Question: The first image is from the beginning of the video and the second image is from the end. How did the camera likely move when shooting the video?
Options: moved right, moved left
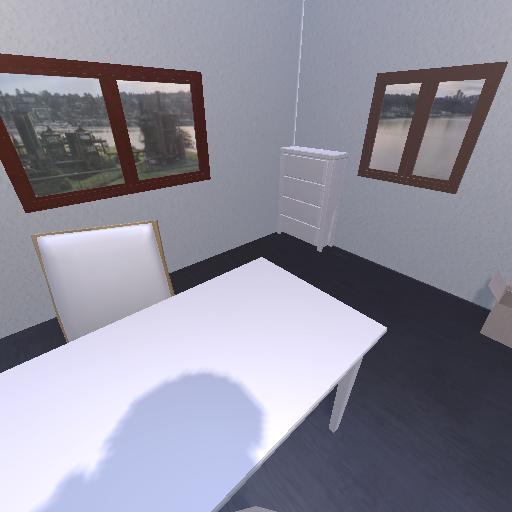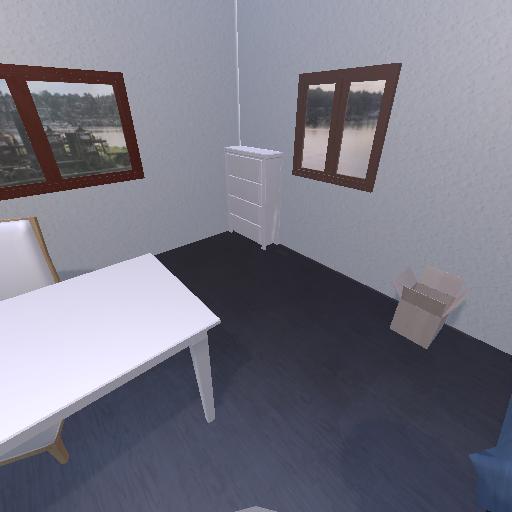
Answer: moved right